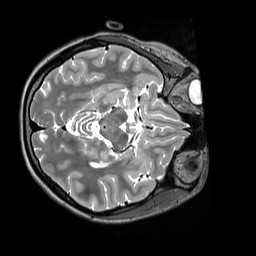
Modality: T2w
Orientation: axial
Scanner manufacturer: siemens
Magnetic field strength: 3 T
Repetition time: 3.2 s
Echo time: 0.451 s